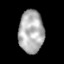
Tissue: lung
Cell type: Myeloid cells
Senescence score: 0.2331
Nuclear area (px): 1049
Mean DAPI intensity: 174.933